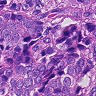
Metastatic tissue present: yes